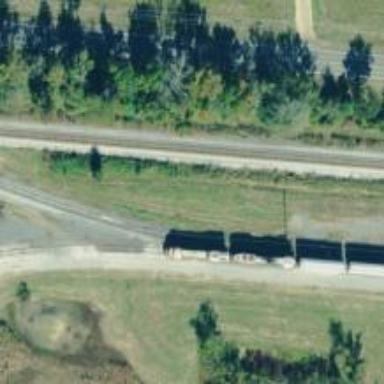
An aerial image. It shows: Railway spur service.